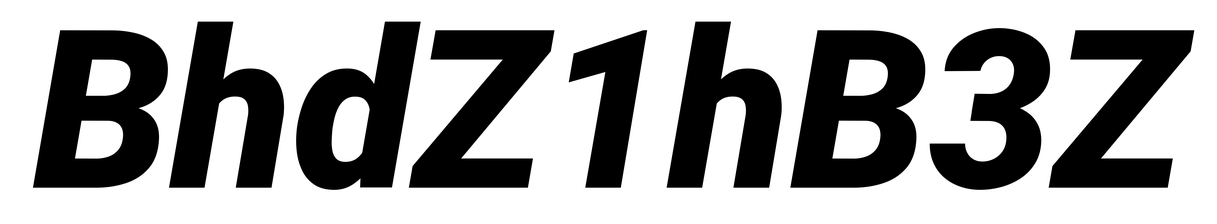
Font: Roboto-Italic_Black_Italic